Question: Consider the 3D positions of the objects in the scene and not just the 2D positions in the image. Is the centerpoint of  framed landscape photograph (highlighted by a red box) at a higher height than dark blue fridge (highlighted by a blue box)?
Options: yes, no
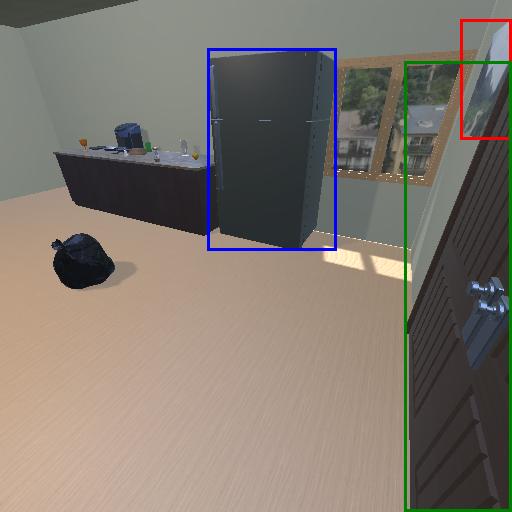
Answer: yes